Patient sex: M
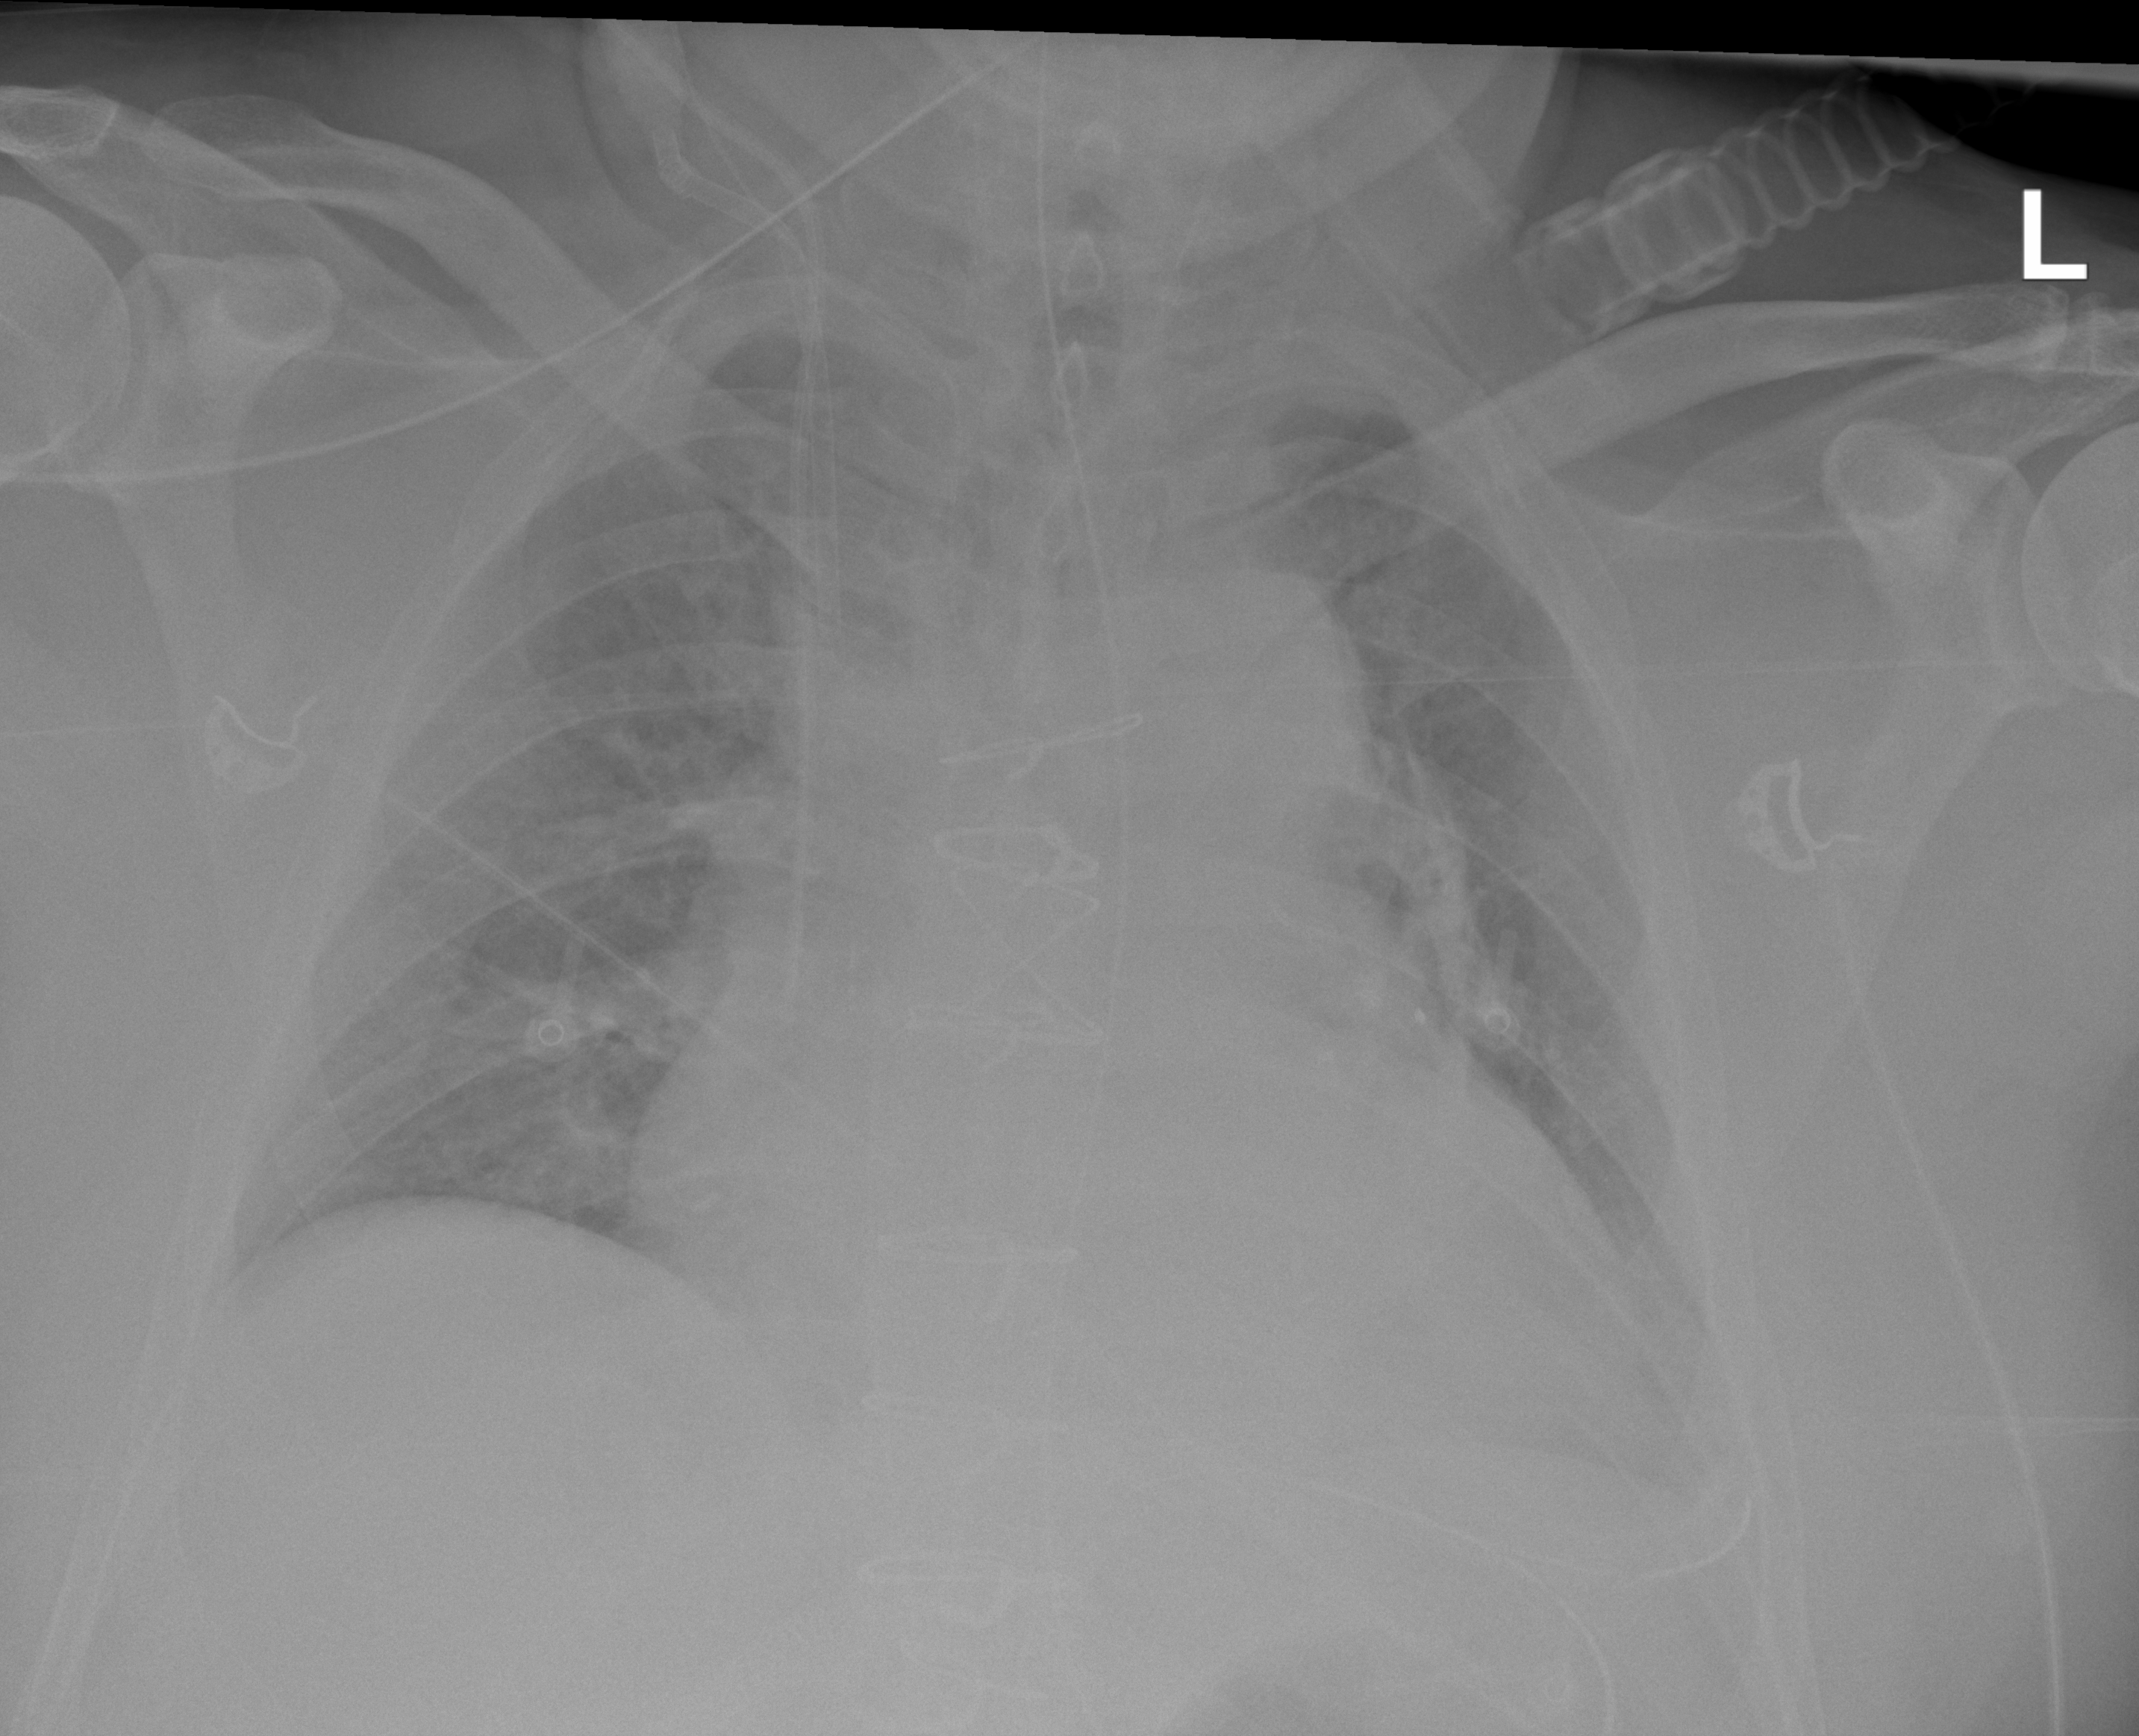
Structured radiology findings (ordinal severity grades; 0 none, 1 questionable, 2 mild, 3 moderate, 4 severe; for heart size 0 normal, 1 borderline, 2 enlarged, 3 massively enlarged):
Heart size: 2
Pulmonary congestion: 2
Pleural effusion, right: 0
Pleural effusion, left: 2
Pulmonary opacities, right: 2
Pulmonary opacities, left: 2
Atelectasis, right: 2
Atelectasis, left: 2